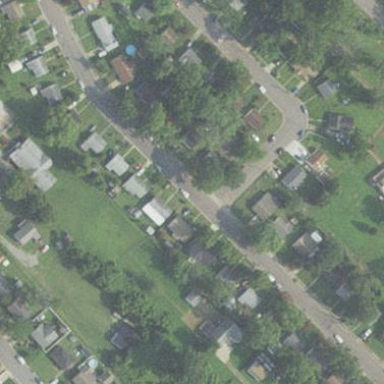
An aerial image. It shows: Residential area composed of single-family homes.